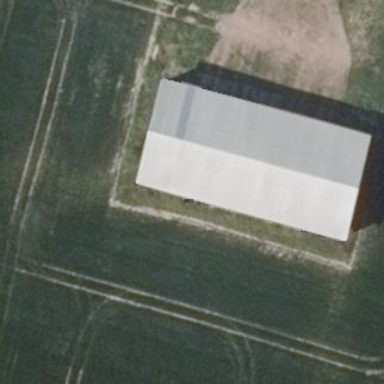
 oriented along the structure. The roof is painted grey."